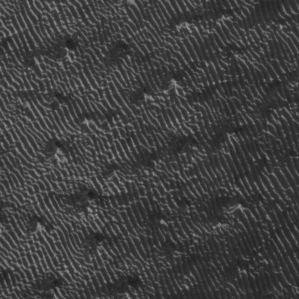
Label: frost